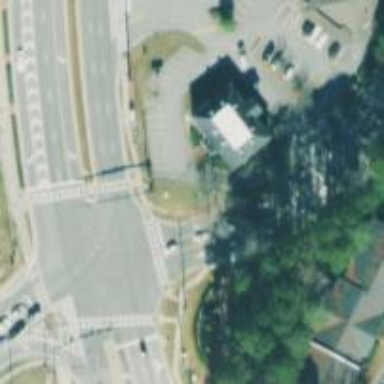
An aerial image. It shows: Marked crossing on footway.